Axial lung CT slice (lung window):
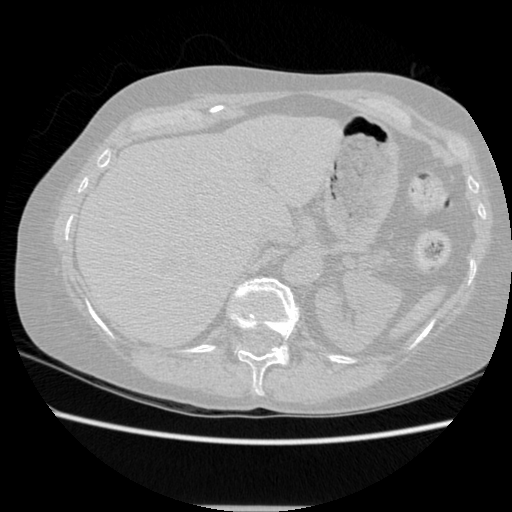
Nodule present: no